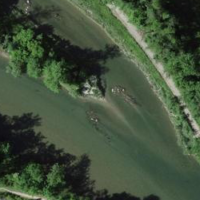
EUNIS habitat code: 41
Species observed at this site:
Cornus sanguinea
Prunus padus